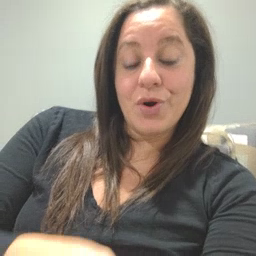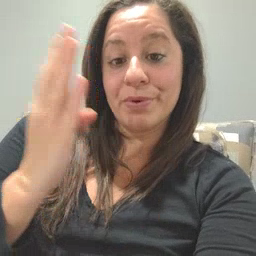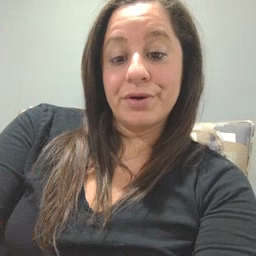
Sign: open